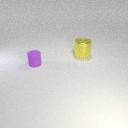
small purple rubber cylinder to the left of large yellow metal cylinder